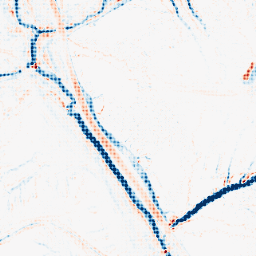
Category: morphological
Decomposition family: tophat_combined
Decomposition parameters: size: 5
Upsampling method: sinc_blackman
Upsampling parameters: scale: 8
kernel_size: 8
Upsampling scale: 8